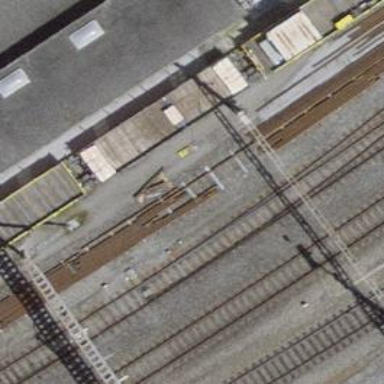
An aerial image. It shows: Disused railway siding with one track.